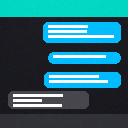
Screen state: on